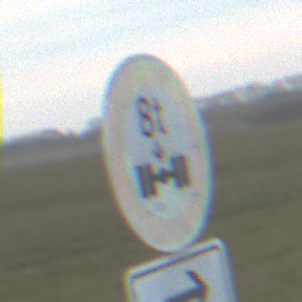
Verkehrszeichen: TatsaechlicheAchslast
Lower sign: RichtungsangabeDurchPfeile5
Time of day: SunriseSunset
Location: Outdoor (RoadRail)
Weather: PartlyCloudy
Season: NotSpecified
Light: Natural